Question: I'd like to ask if someone had such a problem before. I have version 8.01, on windows 7, 64 bit. SP1.
I have been trying to find why I get Mathematica kernel crash when I added a Tooltip[] command to some code I am writing.
The notebook has the Wolfram Demonstration Style sheet (the Example style sheet which one uses to make demonstrations from). It is a Manipulate, all in one cell.
When I copy the code into a new notebook with default style sheet, the crash goes away! I can't reproduce the crash in the new notebook.
No code change at all. Just copied the whole cell and pasted it in a new notebook. Only difference is one has the Demonstration style sheet, and one is the default style sheet. When I change the stype sheet of the new notebook to Demostration, I notice the Tooltip does not work as well as before. When I use the Example notebook in this style, the minute I start moving the mouse with the toolstip, Kernel crashes.
To make sure, I did this few times. Same result. Once I add the Tooltip[], kernel crash right away only when the style sheet is demonstration.
My question: Has anyone seen such a behavior? I can make the two notebooks available if that is ok.
The crash I get is:
'''
Problem signature:
Problem Event Name: BEX64
Application Name: Mathematica.exe
Application Version: 8.0.31.32201
Application Timestamp: 4d65e0e8
Fault Module Name: StackHash_2766
Fault Module Version: 0.0.0.0
Fault Module Timestamp: <PHONE>
Exception Offset: 0000000000000001
Exception Code: c0000005
Exception Data: 0000000000000008
OS Version: 6.1.7601.2.1.0.768.3
Locale ID: 1033
Additional Information 1: 2766
Additional Information 2: 2766660d255034f6e73a8cd527b6f51e
Additional Information 3: 8ab7
Additional Information 4: 8ab74987ae95fade363a8e7256e3890f
'''
I did send a bug report to WRI.
My question is: Has anyone had such a problem where a Style sheet change can make the code behave differently? Why would style sheet change cause such a problem?
I was able to make small example that shows part of the problem. I am working on making another small example that shows the crash itself. But this example below shows the problem, which is that Tooltip do not work the same when the style sheet is demonstration. First, here is a screen shot, side by side, same code, the left is in default style sheet, and the right is in Demonstration style
(below the image, I paste the source code, with steps how to reproduce the problem)

'''
Manipulate[
EventHandler[Dynamic[Graphics[
{
Circle[{0,0},1],
Dynamic@Tooltip[Text[Style["O",Red,16] ,pt],Style[pt]]
},
ImageSize->250, PlotRange->{{-1,1},{-1,1}}
],ContinuousAction->True],
"MouseDragged":>
( pt=MousePosition["Graphics"] )
],
{{pt,{0,0}},ControlType->None},
TrackedSymbols:> {None},
ContinuousAction->True
]
'''
## steps:
1. Paste the above code in new style sheet, style default. Drag the point, you should see the coordinates display all the time, as you drag the point with the mouse.
2. File->New->Demonstration, and paste the same code in the Manipulate cell there replacing small template already there.
3. Now do the same, drag the point. You will see that the tooltip DO NOT display as the mouse is dragged. it only displays when holding the mouse steady over the point.
there is different behavior in dynamics that seems to cause this, or something else in this style.
I tried different style sheets, and the tooltip works ok there. only with Demonstration style sheet I get this problem with the tooltip.
If someone has a solution to this, it will be great. As I'd like to use tooltip in a demo.
I'll try to make an example that causes the crash also.
I've got back respsonce from WRI technical support. It is a Style sheet issue. Meanwhile, as a work around this is the suggestion From tech support:
'''
I was able to reproduce the kernel crash. It looks like a demonstration
stylesheet issue related to imagesize fit.
At the top of the demonstration notebook there is tab called 'Tools',
clicking on it gives you an option called 'Resize Notebook to Fit'. On
resizing the notebook and saving it the kernel crash does not happen.
'''
Thanks to WRI tech support.
Based on John Fultz answer below, I am closing this question now. Thanks John.
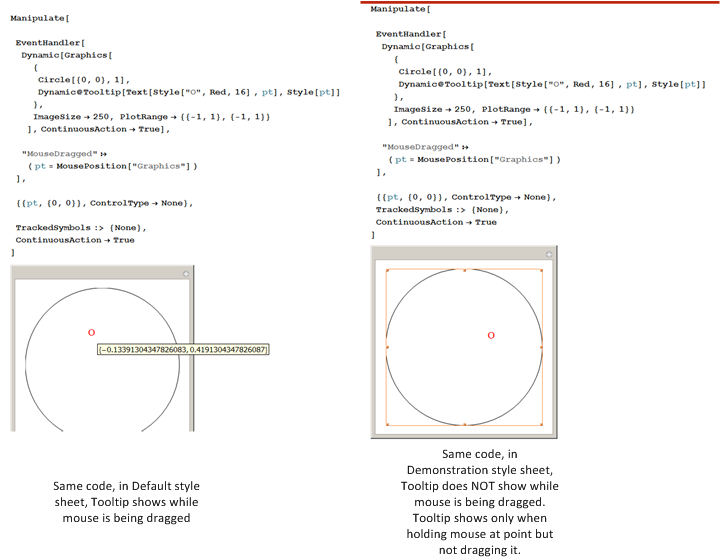
Answer: (This answer is actually due to John Fultz -- see the comments under the original question. I'm turning it into an answer so that this question stops showing up on the unanswered-questions list. Clearly it's actually John who deserves any reputation points for this; John, if you post an answer here then I'll vote it up and delete mine.)
The reason why your tooltip isn't appearing in the demonstration version is that the 'Demonstration' stylesheet puts a nonzero delay on tooltips, so that they only appear after hovering over them for a certain length of time. In particular, this means that they won't appear while dragging.
You can reverse this by setting the delay to zero on your 'Manipulate'; do this by adding the following option to the 'Manipulate' call.
'''
BaseStyle -> {TooltipBoxOptions -> {TooltipDelay->0}}
'''